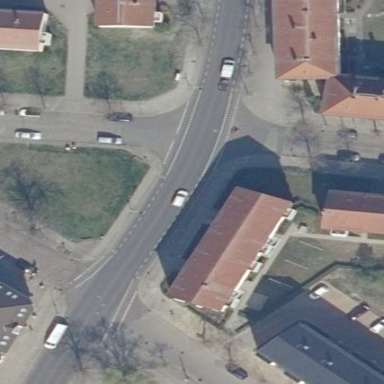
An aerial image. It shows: Residential apartments building.